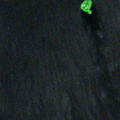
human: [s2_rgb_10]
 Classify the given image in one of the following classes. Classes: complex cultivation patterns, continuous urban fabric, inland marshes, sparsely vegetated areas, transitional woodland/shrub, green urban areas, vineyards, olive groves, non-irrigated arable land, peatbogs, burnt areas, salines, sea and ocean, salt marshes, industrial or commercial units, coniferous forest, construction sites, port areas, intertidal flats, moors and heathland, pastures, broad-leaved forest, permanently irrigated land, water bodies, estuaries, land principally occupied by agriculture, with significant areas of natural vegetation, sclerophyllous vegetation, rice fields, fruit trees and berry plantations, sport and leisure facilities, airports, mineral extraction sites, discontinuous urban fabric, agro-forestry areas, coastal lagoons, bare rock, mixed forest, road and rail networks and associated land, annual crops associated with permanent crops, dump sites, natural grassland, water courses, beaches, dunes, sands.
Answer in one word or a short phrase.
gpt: water bodies